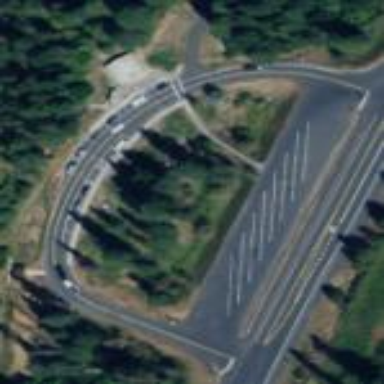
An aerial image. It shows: Rest area along the road.